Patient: sex M, age 45
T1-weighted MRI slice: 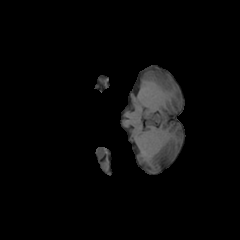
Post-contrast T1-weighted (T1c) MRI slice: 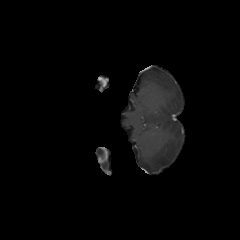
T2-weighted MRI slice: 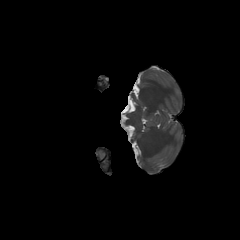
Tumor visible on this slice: no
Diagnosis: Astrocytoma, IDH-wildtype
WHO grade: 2